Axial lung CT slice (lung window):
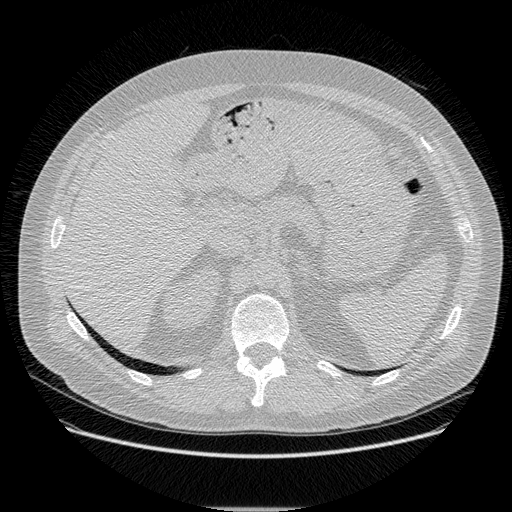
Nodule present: no